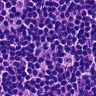
Metastatic tissue present: no